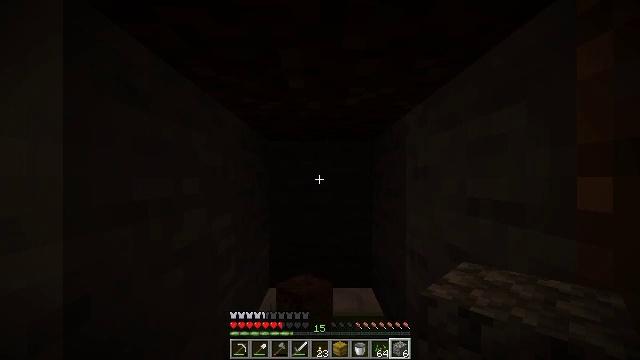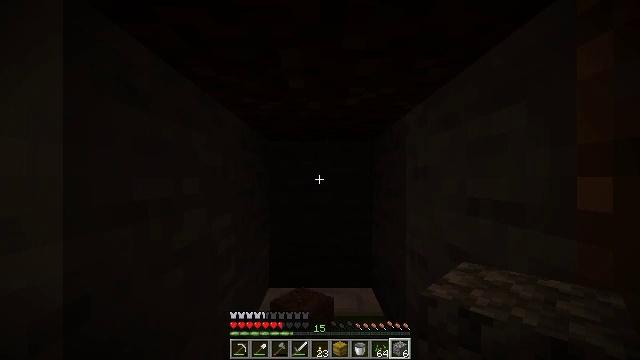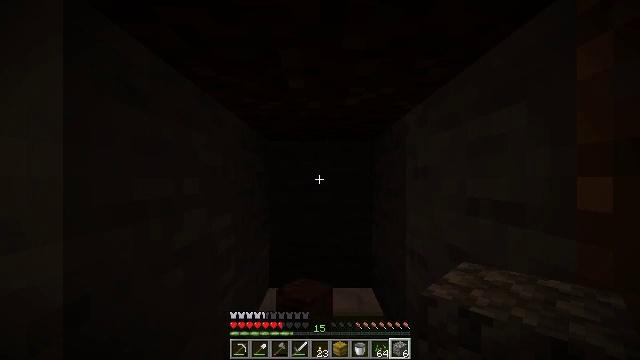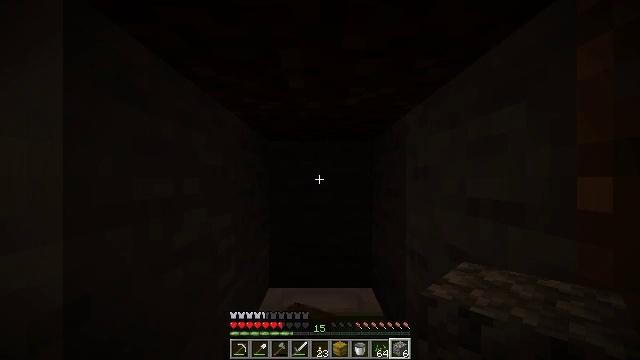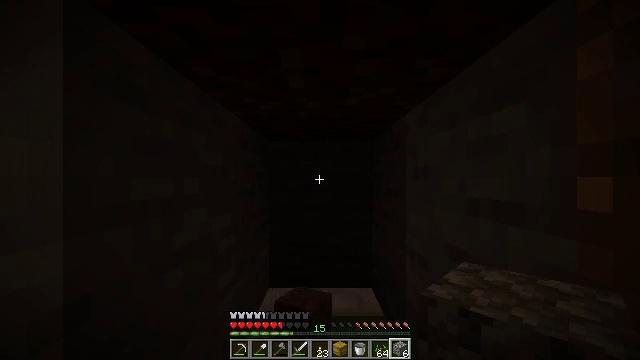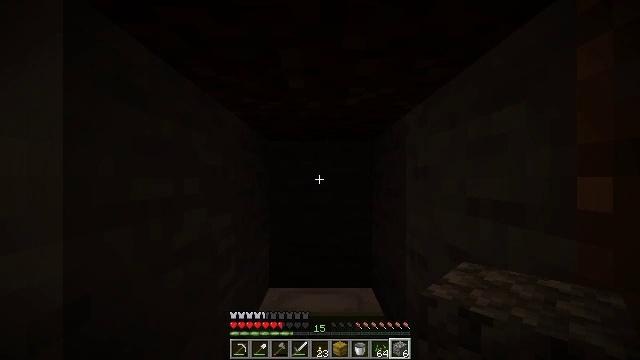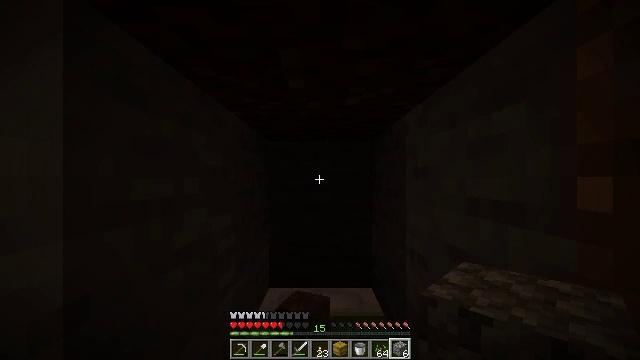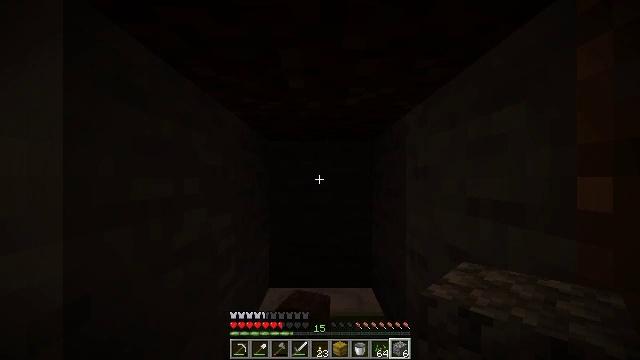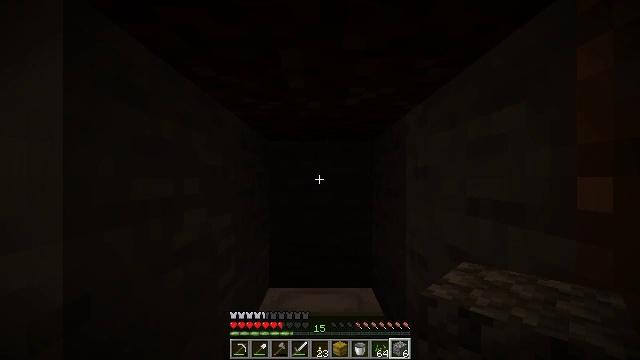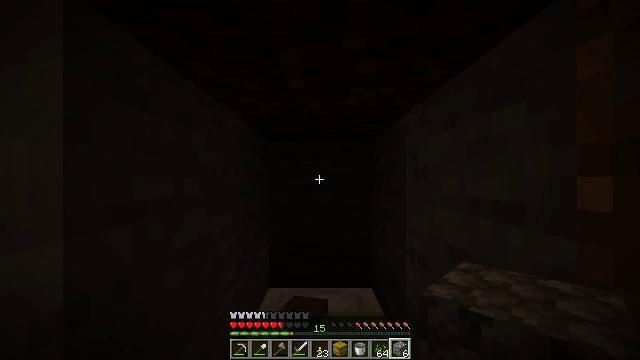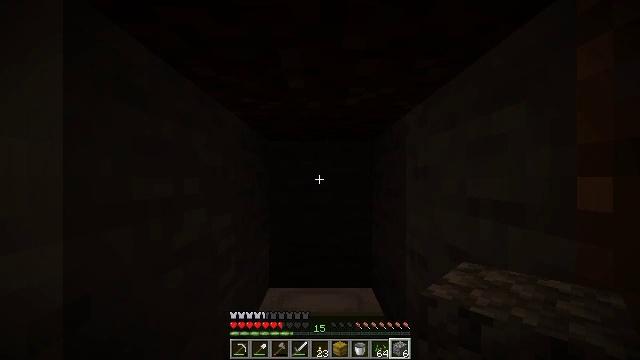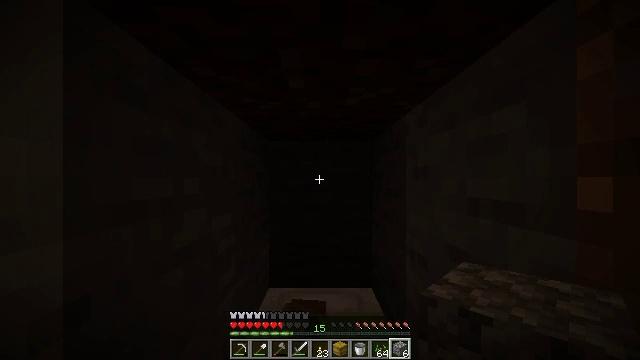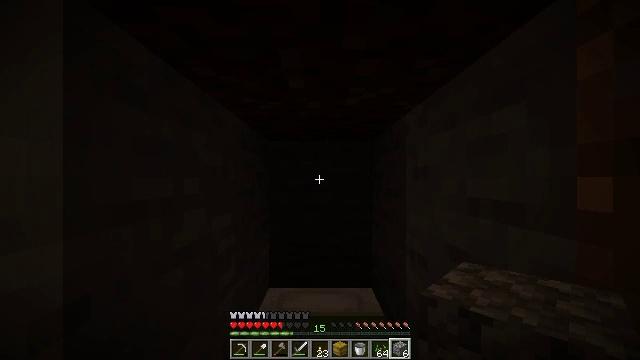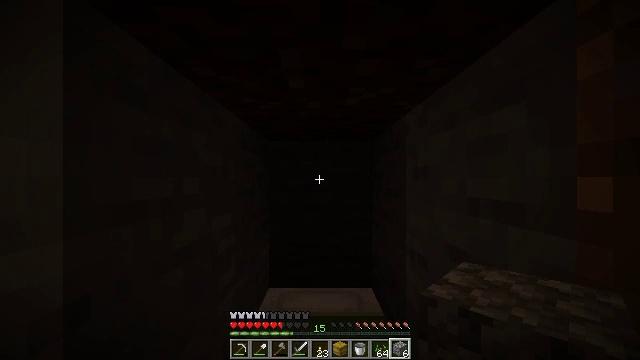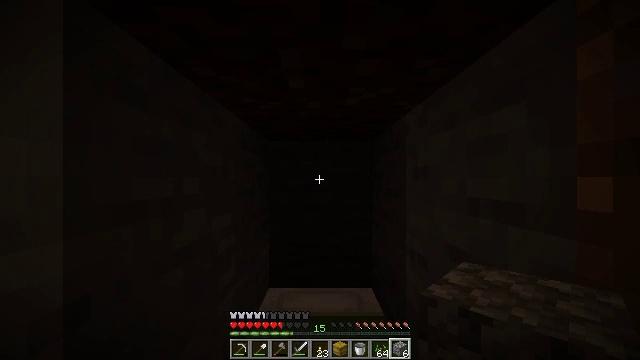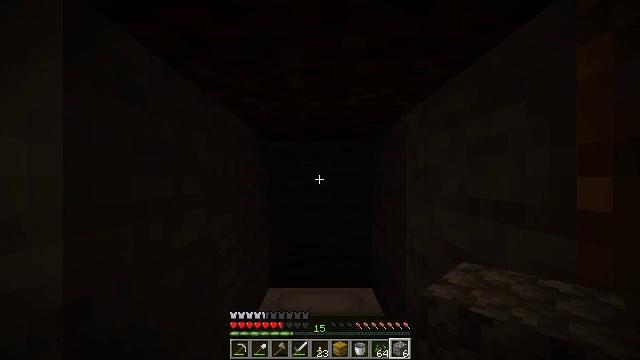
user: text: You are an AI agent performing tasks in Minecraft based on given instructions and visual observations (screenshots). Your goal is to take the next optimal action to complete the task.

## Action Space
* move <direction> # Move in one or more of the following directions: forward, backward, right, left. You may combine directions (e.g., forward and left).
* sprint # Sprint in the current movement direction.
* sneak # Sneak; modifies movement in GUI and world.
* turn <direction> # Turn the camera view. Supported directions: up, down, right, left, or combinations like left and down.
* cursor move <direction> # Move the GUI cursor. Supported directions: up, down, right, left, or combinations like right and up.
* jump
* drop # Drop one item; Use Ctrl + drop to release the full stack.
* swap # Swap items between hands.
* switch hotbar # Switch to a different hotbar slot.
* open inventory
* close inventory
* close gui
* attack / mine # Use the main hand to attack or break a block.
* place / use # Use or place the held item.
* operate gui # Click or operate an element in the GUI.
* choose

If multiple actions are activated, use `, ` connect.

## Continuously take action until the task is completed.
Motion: motion action
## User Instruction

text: Break the lime bed to pick it up.
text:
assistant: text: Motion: no_op
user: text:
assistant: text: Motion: no_op
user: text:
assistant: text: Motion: no_op
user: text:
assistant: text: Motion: no_op
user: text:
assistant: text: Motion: no_op
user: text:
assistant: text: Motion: no_op
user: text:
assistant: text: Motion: no_op
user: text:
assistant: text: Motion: no_op
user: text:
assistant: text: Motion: no_op
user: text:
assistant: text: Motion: no_op
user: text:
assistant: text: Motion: no_op
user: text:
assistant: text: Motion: no_op
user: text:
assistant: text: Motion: no_op
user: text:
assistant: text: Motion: no_op
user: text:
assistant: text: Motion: no_op
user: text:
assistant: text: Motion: no_op
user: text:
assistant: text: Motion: no_op
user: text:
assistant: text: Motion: no_op
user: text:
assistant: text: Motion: no_op
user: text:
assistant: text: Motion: no_op
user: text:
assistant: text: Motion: no_op
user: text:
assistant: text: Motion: no_op
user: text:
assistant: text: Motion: no_op
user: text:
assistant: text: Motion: no_op
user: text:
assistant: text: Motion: no_op
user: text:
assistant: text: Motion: no_op
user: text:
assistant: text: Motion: no_op
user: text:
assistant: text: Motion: no_op
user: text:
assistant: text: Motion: no_op
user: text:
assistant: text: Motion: no_op